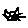
Label: cat